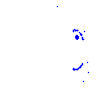
Particle: kaon